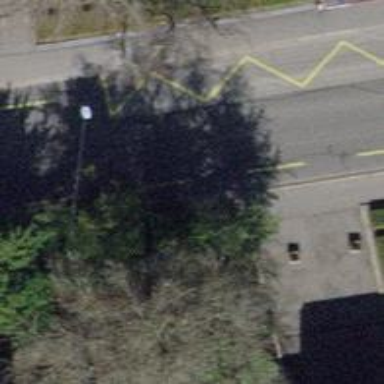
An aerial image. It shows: Bus stop for trolleybuses with designated stop position.